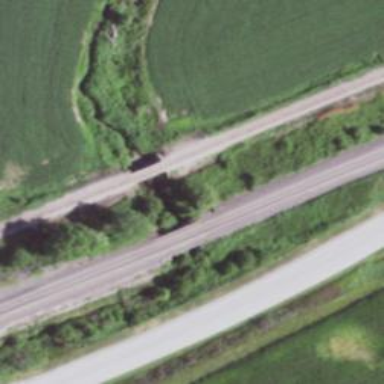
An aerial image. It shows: Bridge over railway line.